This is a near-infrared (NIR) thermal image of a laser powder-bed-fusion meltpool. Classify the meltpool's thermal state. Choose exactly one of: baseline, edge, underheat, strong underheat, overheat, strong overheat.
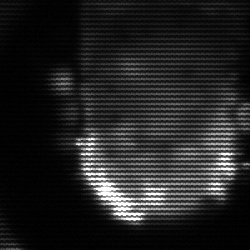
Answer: baseline